Aerial crown-view tile of a tropical tree (Barro Colorado Island, Panama), acquired 20250512:
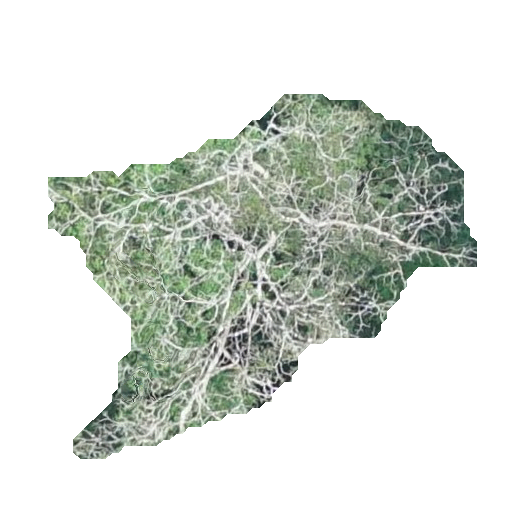
Species: Tabebuia rosea
GBIF accepted scientific name: Tabebuia rosea
Crown area: 129.44 m²